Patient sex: M
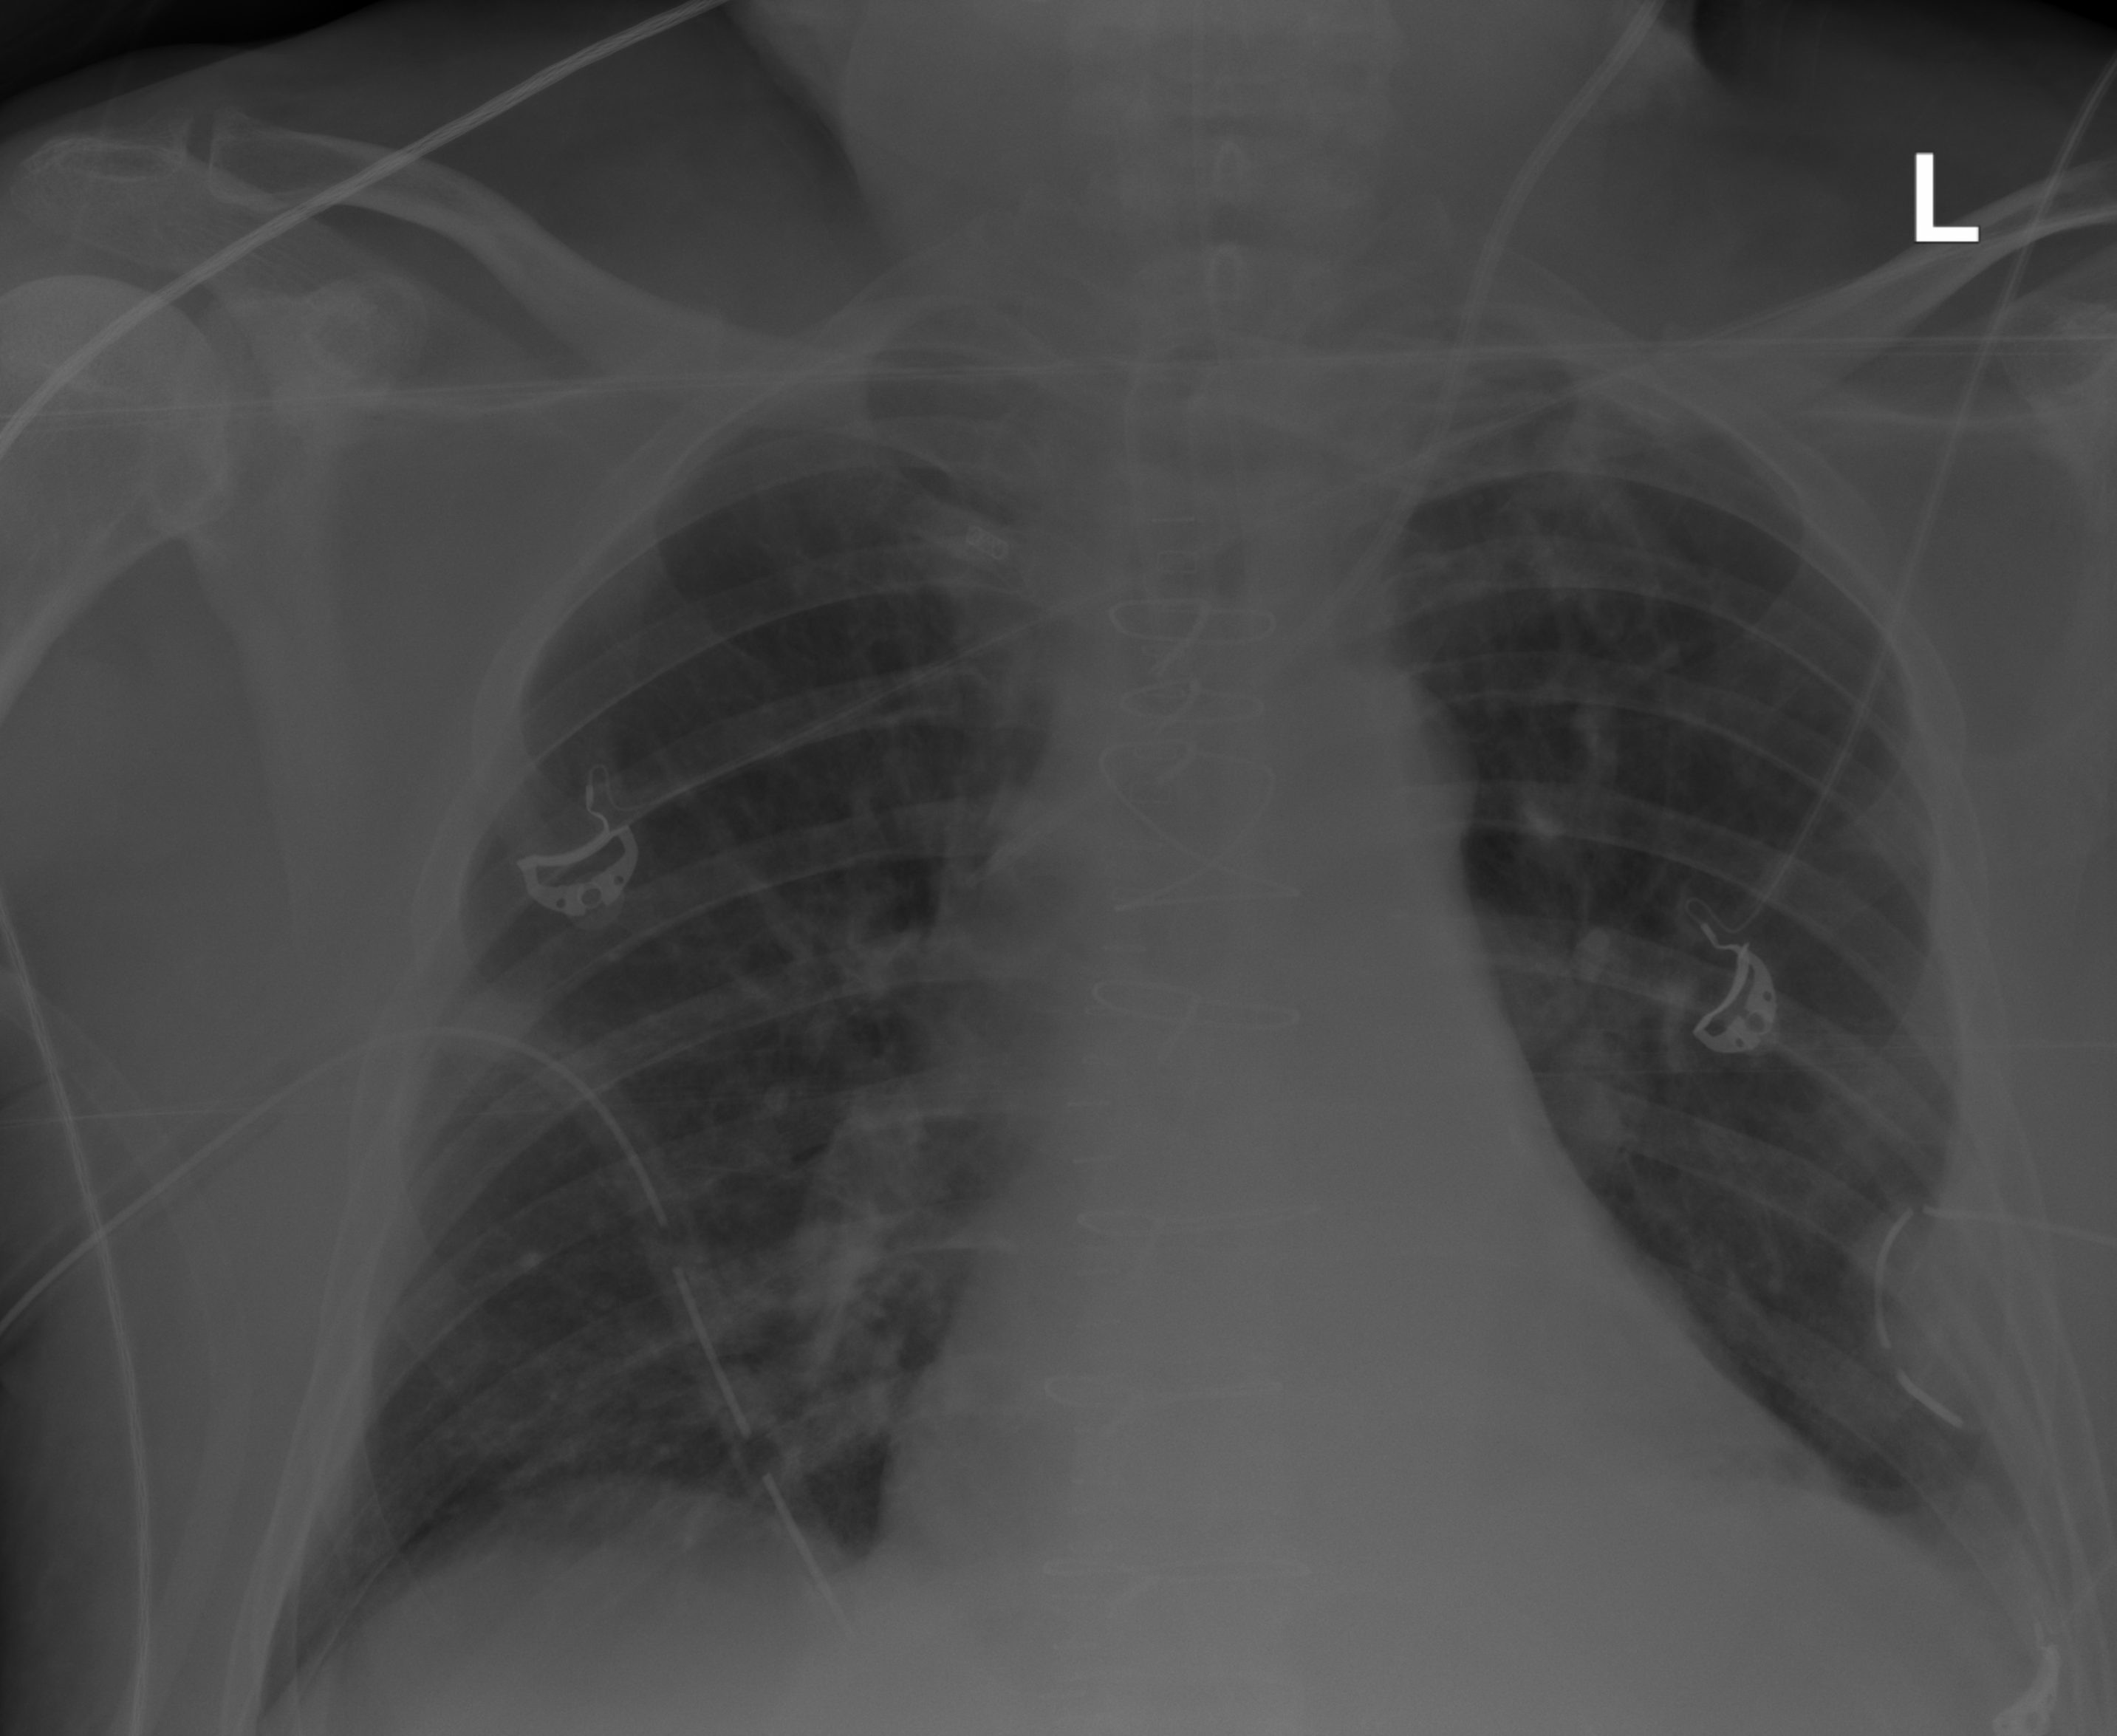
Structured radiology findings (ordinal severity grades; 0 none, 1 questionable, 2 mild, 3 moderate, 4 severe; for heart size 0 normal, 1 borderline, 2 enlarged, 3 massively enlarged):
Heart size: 2
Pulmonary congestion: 0
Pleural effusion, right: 0
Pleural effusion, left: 2
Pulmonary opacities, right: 1
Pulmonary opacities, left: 2
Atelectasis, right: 0
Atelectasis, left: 2